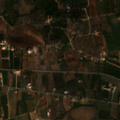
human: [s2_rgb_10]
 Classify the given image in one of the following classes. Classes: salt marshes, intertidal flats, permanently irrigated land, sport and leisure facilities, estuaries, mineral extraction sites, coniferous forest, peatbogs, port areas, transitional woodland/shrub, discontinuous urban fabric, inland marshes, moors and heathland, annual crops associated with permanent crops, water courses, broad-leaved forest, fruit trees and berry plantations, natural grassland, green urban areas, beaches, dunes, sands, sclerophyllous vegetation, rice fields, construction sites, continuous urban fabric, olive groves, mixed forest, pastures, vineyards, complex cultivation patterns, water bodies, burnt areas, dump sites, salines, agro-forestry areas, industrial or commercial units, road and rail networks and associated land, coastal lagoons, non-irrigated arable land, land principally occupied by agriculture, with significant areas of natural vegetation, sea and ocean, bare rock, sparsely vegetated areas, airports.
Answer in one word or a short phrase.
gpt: fruit trees and berry plantations